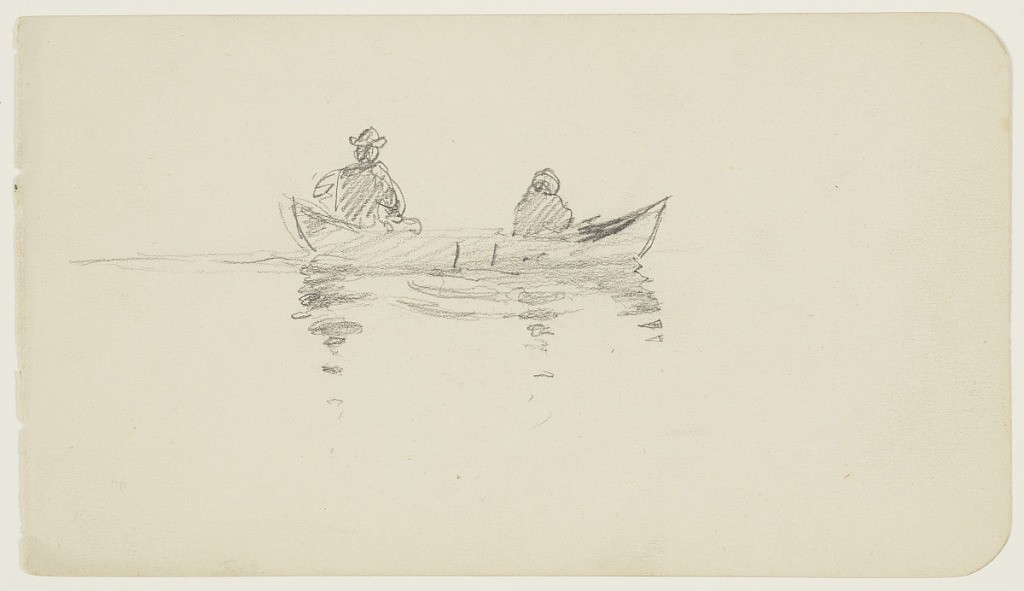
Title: Figures in a Canoe, Lake Millinocket, Maine
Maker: Frederic Edwin Church, American, 1826–1900
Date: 1878 - 1879
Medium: Graphite on white wove paper
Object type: drawing
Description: Figure sketch showing a view of two figures in a canoe on the surface of Lake Millinocket in Maine. Situated at center, the canoe and its riders are viewed obliquely from the rear. The figures sit at either end of the canoe as their forms are vaguely reflected in the water below. The rearmost figure wears a brimmed hat.